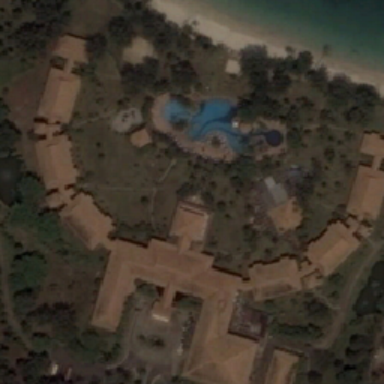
There are several red buildings in half circle and many green trees in the resort along with the pool .